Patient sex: M
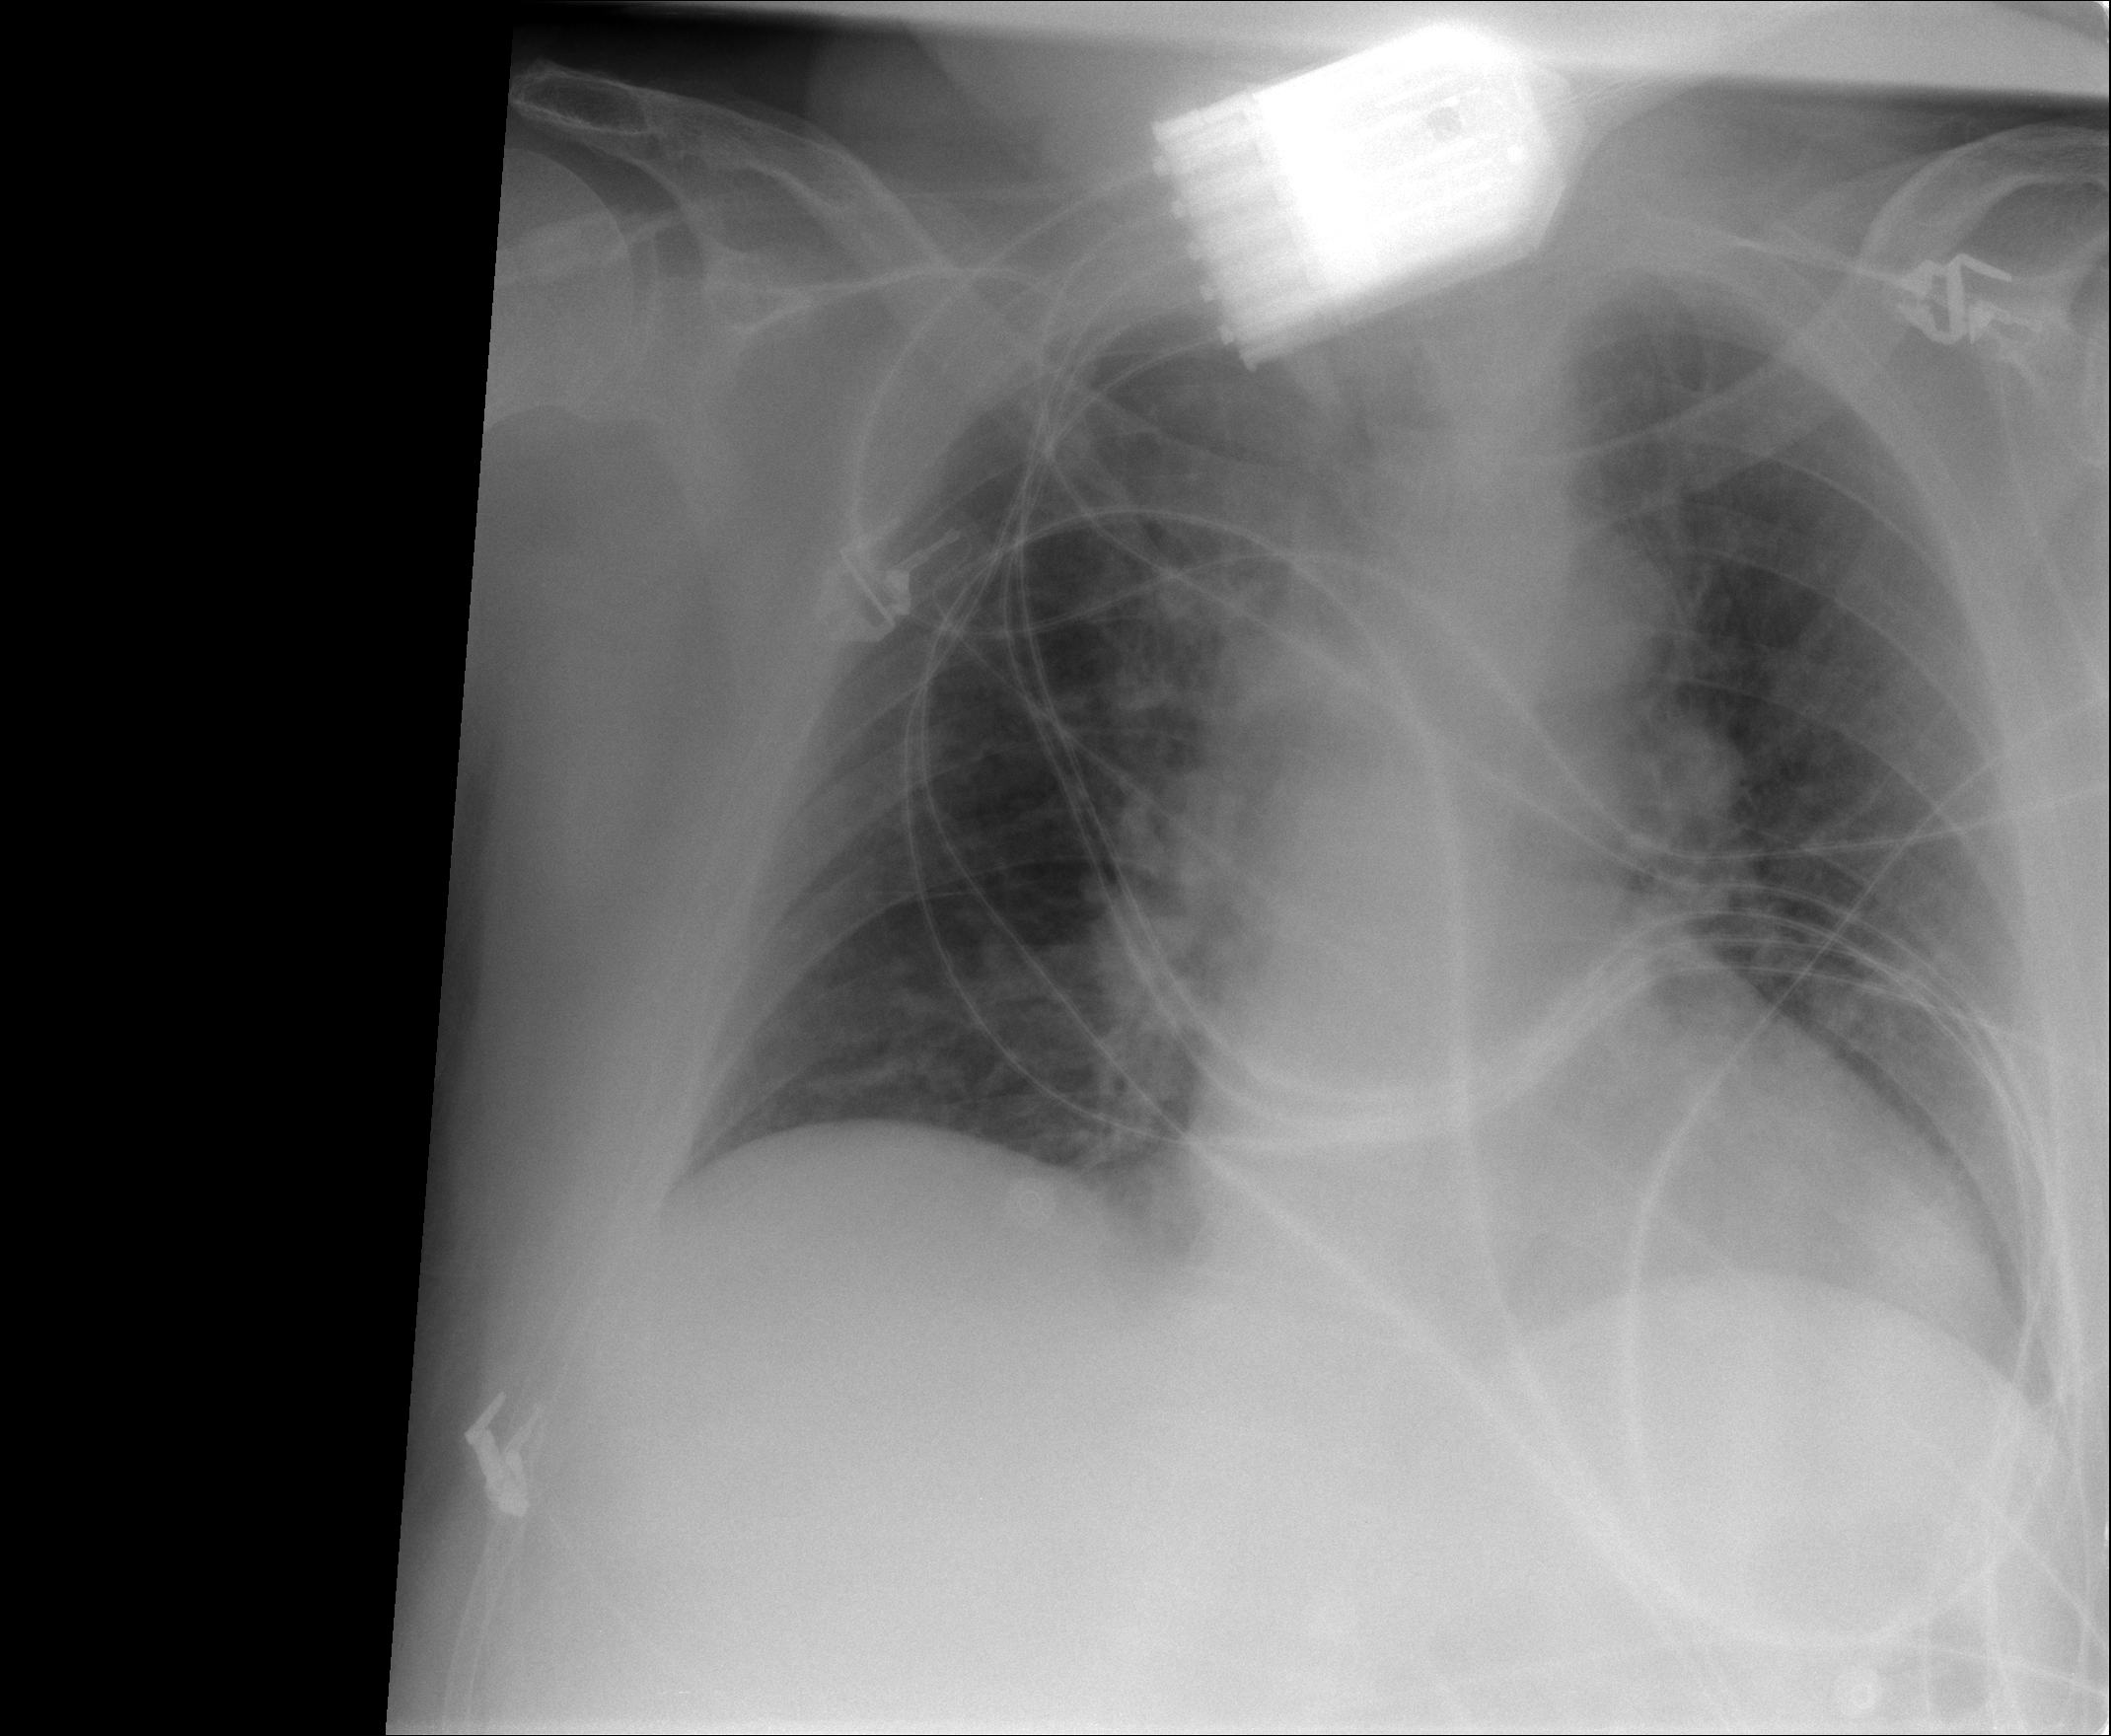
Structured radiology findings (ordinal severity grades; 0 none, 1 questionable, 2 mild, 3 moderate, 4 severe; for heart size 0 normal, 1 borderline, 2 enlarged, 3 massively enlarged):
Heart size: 0
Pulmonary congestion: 2
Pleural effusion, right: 0
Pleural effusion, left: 0
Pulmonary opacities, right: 0
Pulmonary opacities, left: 0
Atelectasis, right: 0
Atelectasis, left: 0